Field crop: maize
Growth stage: 1
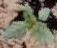
Species: datura